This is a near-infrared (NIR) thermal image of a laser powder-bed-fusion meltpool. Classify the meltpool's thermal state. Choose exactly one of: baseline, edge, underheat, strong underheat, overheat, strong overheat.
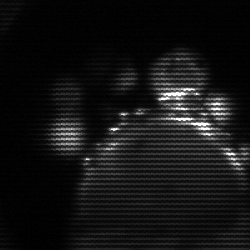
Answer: edge